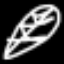
Label: leaf